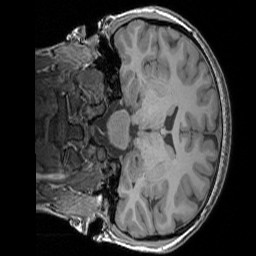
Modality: T1w
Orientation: coronal
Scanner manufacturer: siemens
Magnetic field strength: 3 T
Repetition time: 1.83 s
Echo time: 0.00303 s